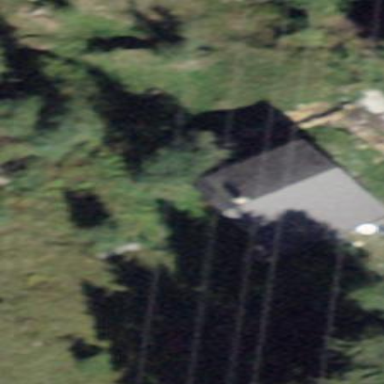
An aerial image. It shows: Simple and straightforward house.